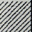
Piece: xx